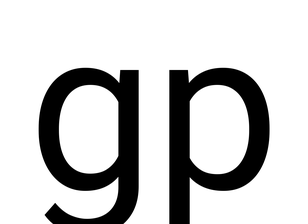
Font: Roboto_Regular